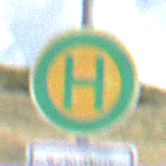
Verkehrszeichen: Haltestelle
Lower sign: ZeitangabenMitBeschraenkungAufWochentage5
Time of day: Midday
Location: Outdoor (Nature)
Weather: PartlyCloudy
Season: NotSpecified
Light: Natural